Field crop: tomato
Growth stage: 1
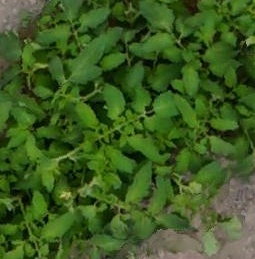
Species: tomato